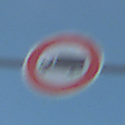
Verkehrszeichen: VerbotFuerKraftfahrzeugeUeberDreiKommaFuenfTonnen
Umgebung: Outdoor, Suburban
Tageszeit: MorningAfternoon
Wetter: Clear
Licht: Natural
Jahreszeit: NotSpecified
Kontrast: HighContrast